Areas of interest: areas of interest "China International Science & Technology Convention Center"
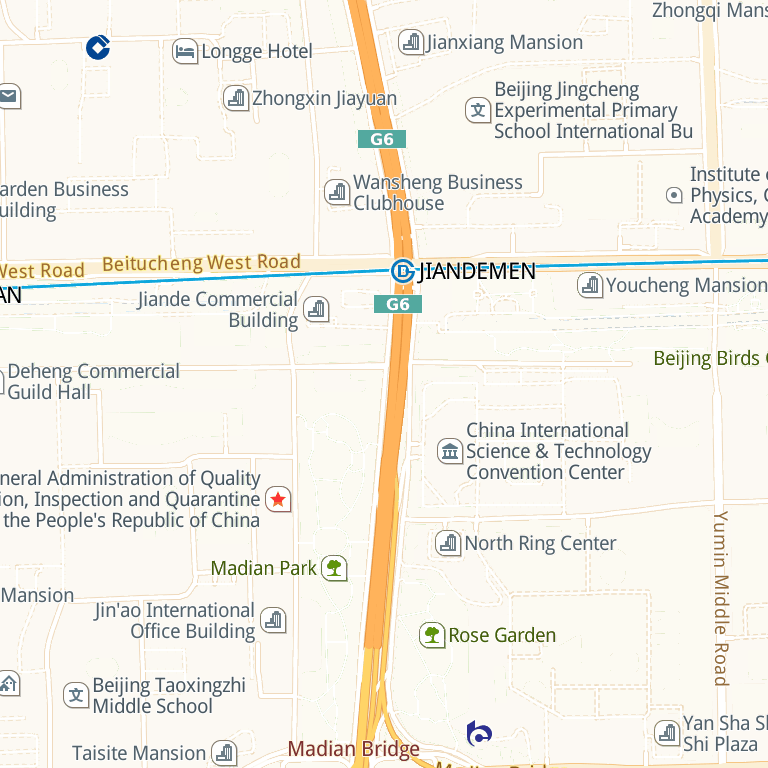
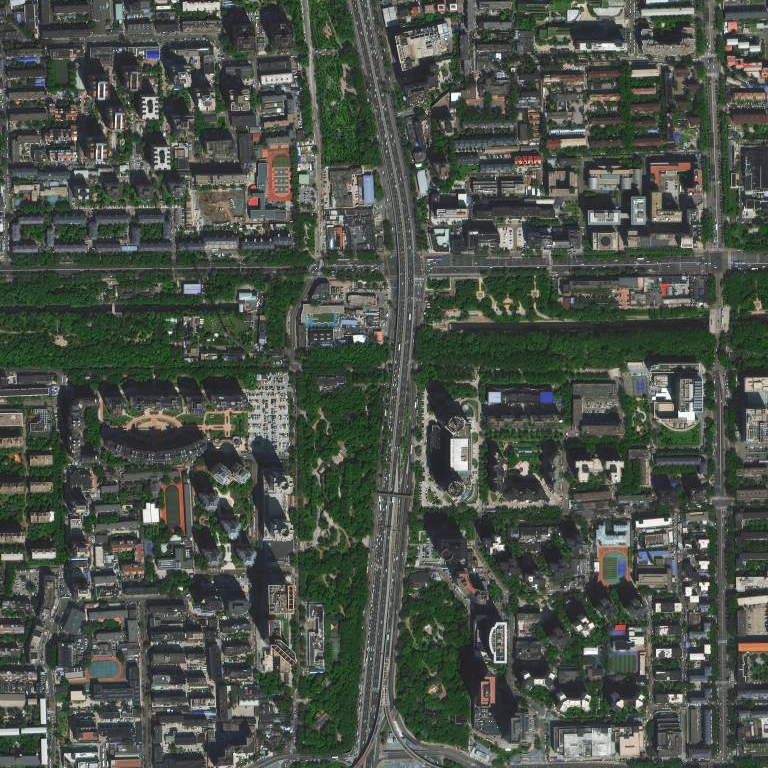